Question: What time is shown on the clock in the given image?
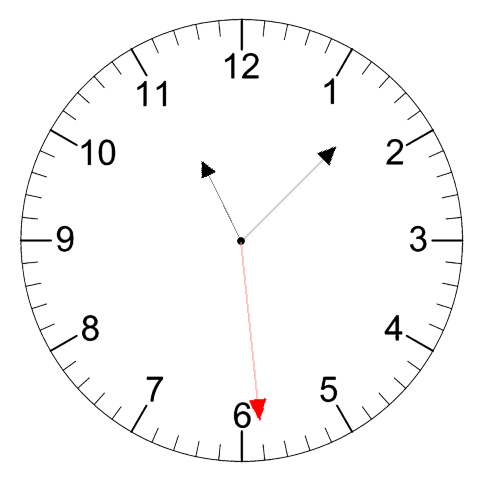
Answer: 11:07:29